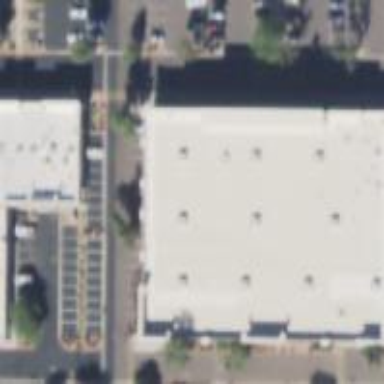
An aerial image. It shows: Retail building.